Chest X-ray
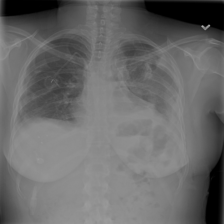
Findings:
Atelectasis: negative
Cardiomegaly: negative
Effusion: positive
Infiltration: negative
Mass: negative
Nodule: negative
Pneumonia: negative
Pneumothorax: positive
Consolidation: negative
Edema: negative
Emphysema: negative
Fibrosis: negative
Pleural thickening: negative
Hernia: negative